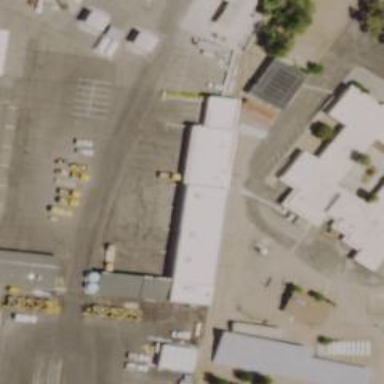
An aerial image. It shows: Commercial building in industrial zone.